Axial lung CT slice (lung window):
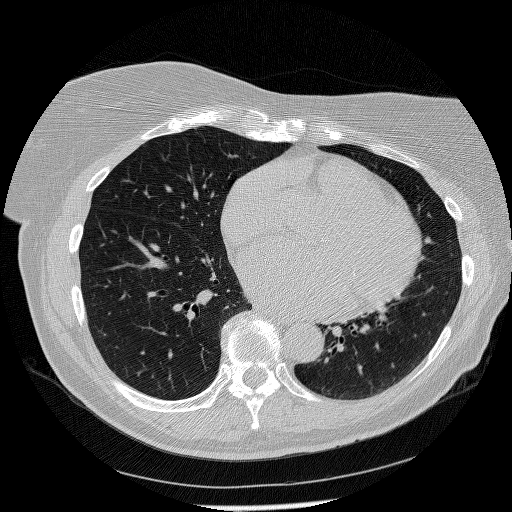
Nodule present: no